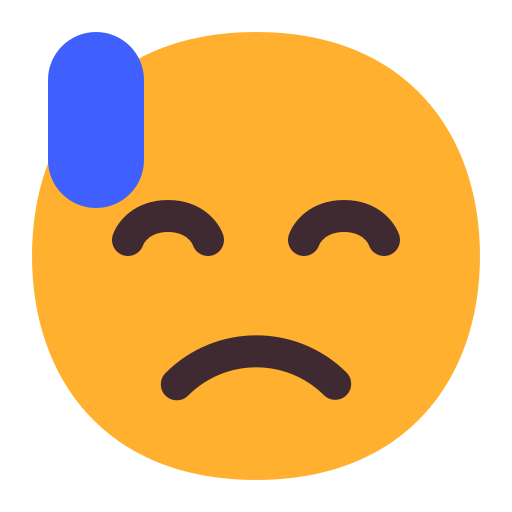
downcast face with sweat flat